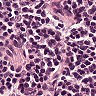
Metastatic tissue present: no